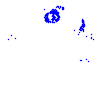
Particle: proton